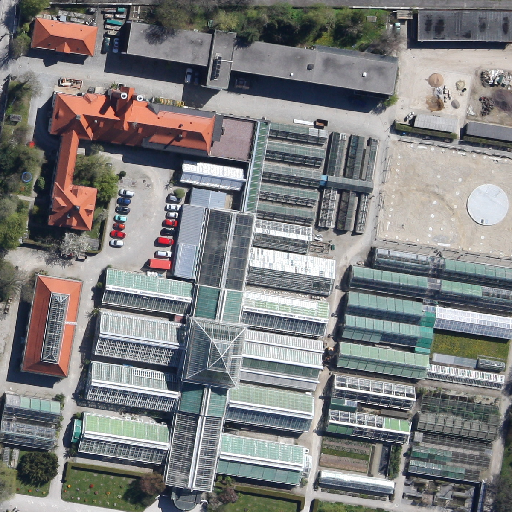
Referring expression: vehicle